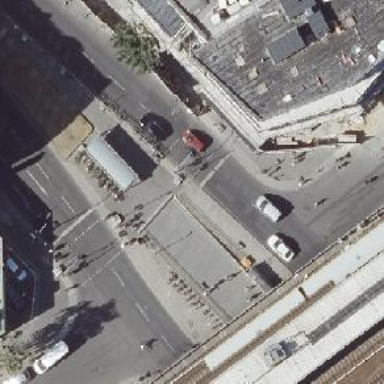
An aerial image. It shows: Subway entrance designated as public transport entrance.